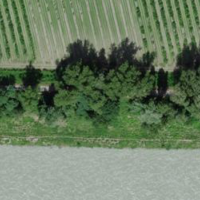
EUNIS habitat code: 24
Species observed at this site:
Impatiens parviflora